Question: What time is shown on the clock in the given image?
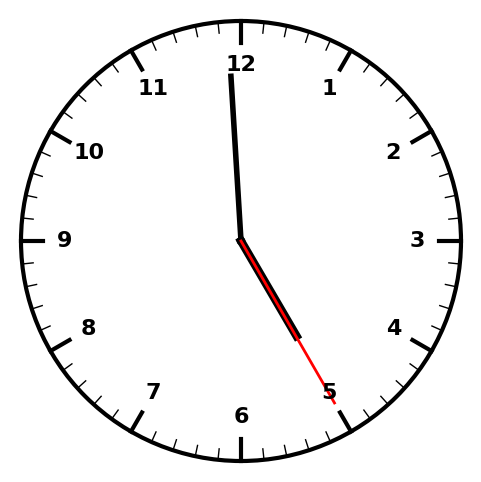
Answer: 04:59:25